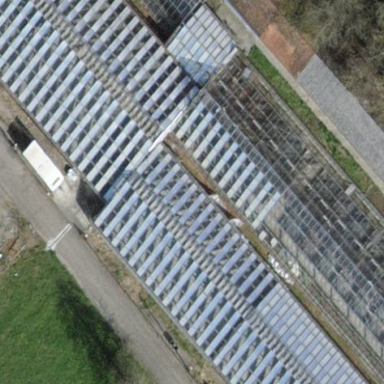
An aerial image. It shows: Greenhouse.